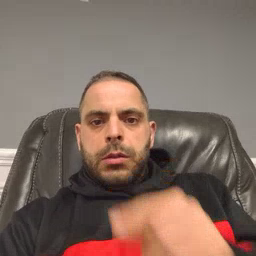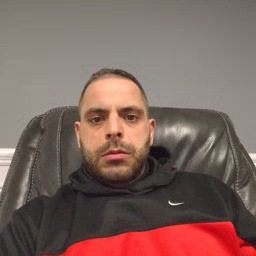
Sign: who